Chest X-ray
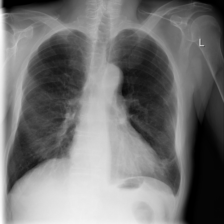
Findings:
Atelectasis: negative
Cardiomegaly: negative
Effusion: negative
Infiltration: negative
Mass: negative
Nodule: negative
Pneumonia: negative
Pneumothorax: negative
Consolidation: negative
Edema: negative
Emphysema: negative
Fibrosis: negative
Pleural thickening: negative
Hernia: negative